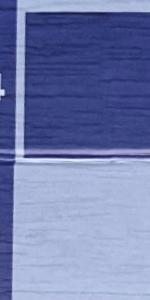
Label: Empty